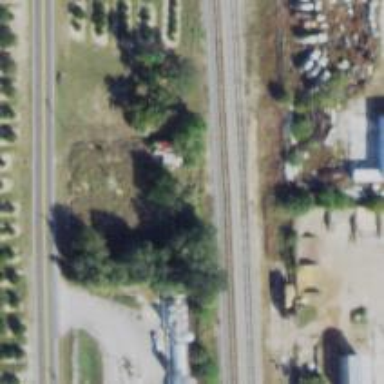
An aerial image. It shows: Railway siding with rails.